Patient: sex M, age 71
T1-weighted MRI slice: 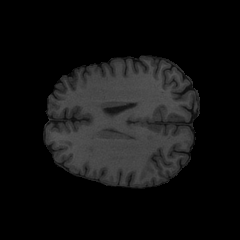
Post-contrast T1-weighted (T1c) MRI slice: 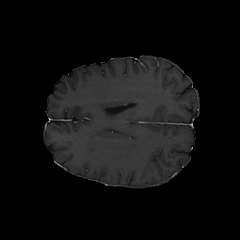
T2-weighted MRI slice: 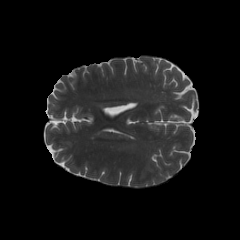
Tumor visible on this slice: no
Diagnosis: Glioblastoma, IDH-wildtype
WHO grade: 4